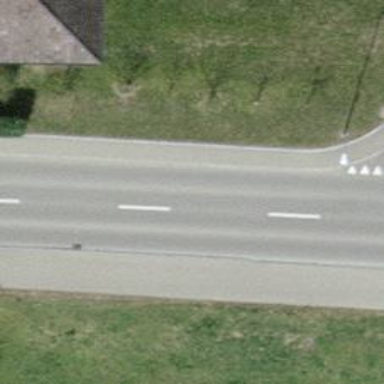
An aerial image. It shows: Primary highway with sidewalk on the left.